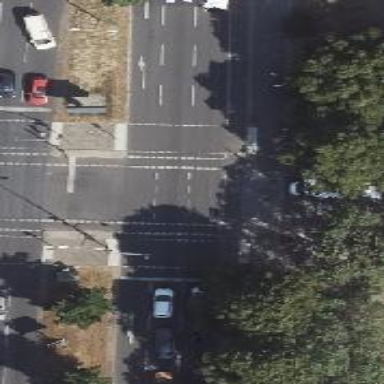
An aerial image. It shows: Crossing with traffic signals.